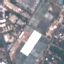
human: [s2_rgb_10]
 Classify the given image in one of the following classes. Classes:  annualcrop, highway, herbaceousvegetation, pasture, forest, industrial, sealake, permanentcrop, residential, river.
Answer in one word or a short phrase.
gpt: Industrial